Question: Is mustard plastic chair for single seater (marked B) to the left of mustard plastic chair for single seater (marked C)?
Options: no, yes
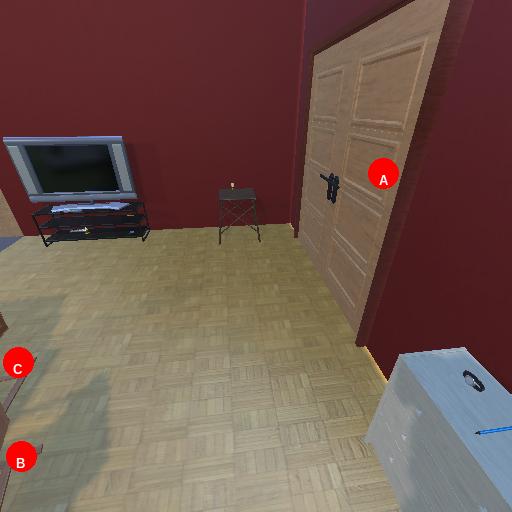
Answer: no